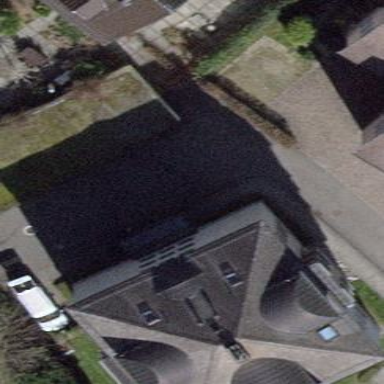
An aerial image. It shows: Apartments housed in building with round roof.